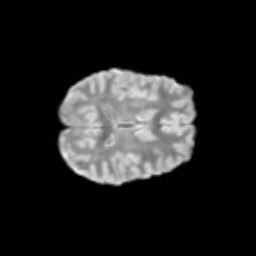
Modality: T2w
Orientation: axial
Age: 12
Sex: female
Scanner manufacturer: siemens
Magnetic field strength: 3 T
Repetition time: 3.8 s
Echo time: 0.07 s